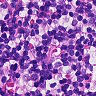
Metastatic tissue present: no